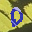
Label: 0